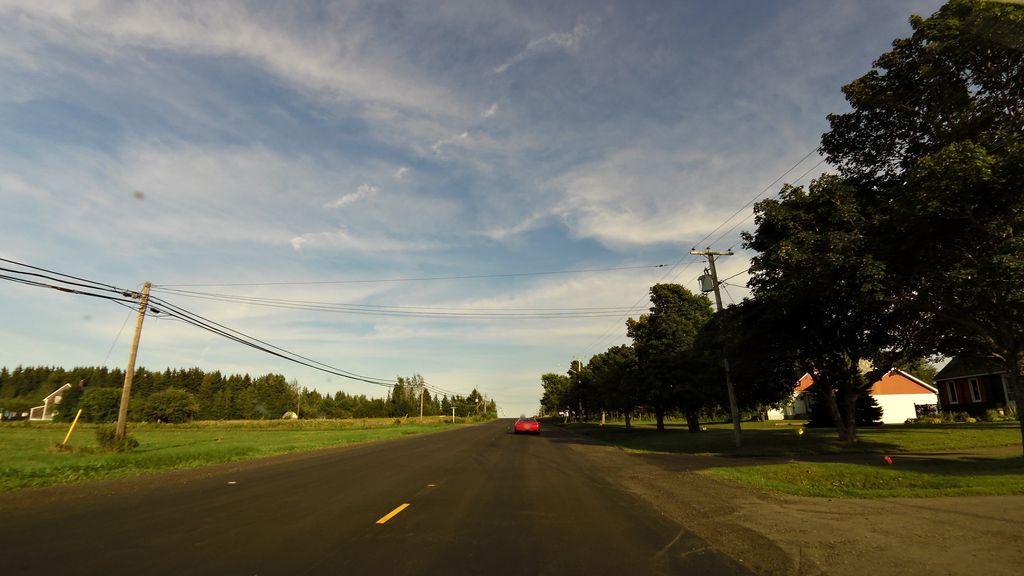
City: charlottetown